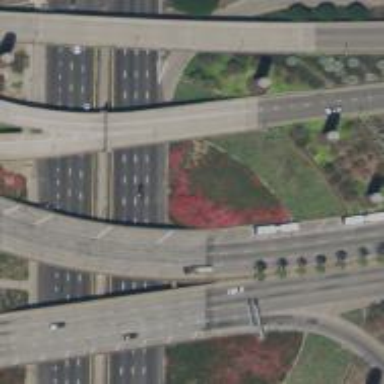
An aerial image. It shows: Motorway junction.